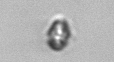
Label: Heterocapsa_rotundata